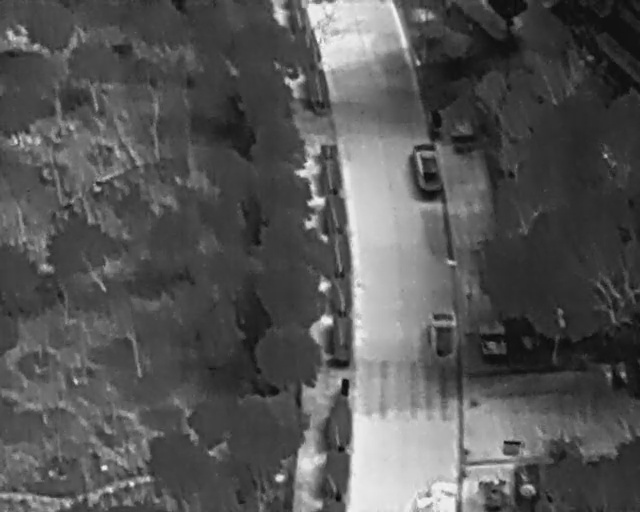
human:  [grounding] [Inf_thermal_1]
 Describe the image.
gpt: In the satellite image, there is  <ref>2 medium car </ref> <box>[[62, 30, 71, 36, 172], [64, 63, 73, 69, 2]]</box> located at center.